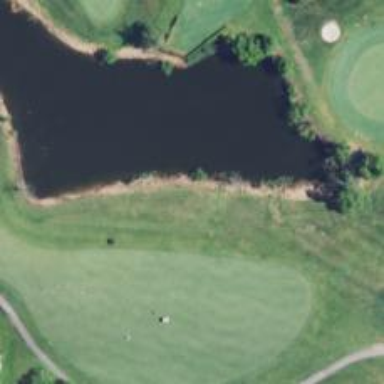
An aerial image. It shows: Water hazard on golf course. The hazard is natural water feature.